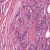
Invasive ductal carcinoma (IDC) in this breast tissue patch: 1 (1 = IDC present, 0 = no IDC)